Question: I am having problems deserializing a xaml file and get the following error

My code is as follows:
'''
private void SerializeToXML()
{
FileStream filestream = File.Create(@"H: est1.xaml");
StreamWriter streamwriter = new StreamWriter(filestream);
foreach (ListViewItem Item in slideListView.Items)
{
string mystrXAMLWrite = XamlWriter.Save(Item.Tag);
streamwriter.Write(mystrXAMLWrite);
}
streamwriter.Close();
filestream.Close();
}
private void DeSerialize()
{
FileStream filestream = File.Open(@"H: est1.xaml", FileMode.Open);
XamlReader reader = new XamlReader();
slideListView = (ListView)reader.LoadAsync(filestream);
}
'''
If I go to the XAML file after saving and change the various names it has problems with, for example changing slideCanvas to slideCanvas1 and ContextMenu to ContextMenu1, then it will load. But obviously this is not a solution and it also means that whatever is loaded back in is not pointing to the correct bits of code as they have had numbers added to the values.
Does anyone know what I need to do here?
UPDATED
Here is the xaml produced when saving one slide object
'''
<Slide imageZIndex="0" editText="False" ClipToBounds="True" xmlns="clr-namespace:StoryboardTool;assembly=StoryboardTool" xmlns:av="http://schemas.microsoft.com/winfx/2006/xaml/presentation"><av:Canvas Background="#FFFFFFFF" Name="slideCanvas" /></Slide>
'''
If I try to place this in a Slide Object for example
'''
Var obj = (Slide)reader.LoadAsync(filestream);
'''
I get this XmalParseExceptionOccured problem.
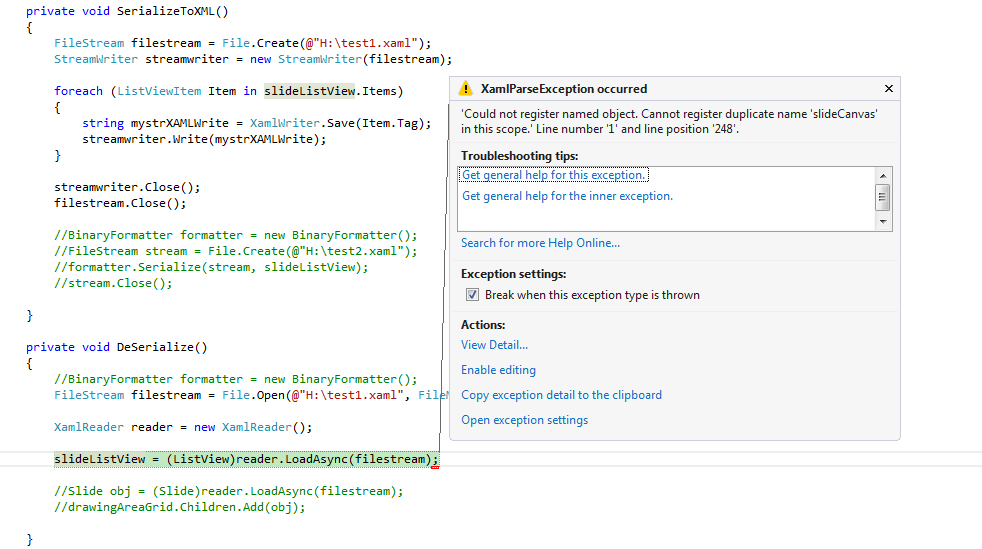
Answer: The error says . I can only assume that you have another control called 'slideCanvas' that is defined in your application somewhere. Have you tried searching through the entire solution for 'slideCanvas'?
Other than that, there are a few other issues that cause this exception:
1. Declaring a control in the Resources section using x:Name instead of x:Key.
2. Trying to serialize a control that has code behind.
You could also try simply removing the names from the controls and binding to them to replicate whatever functionality you named them for.
If you still have a problem, please show the XAML that is causing the error when you try to deserialize it.